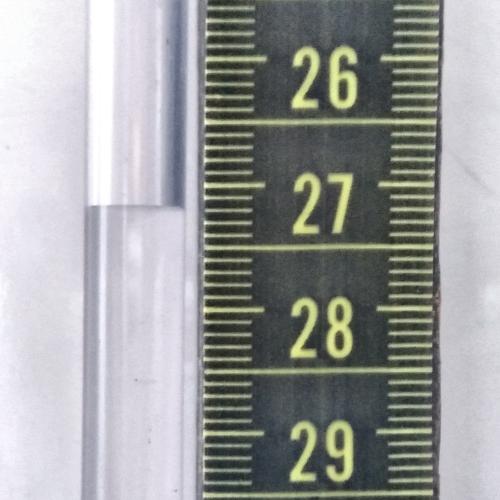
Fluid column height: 27.2 cm